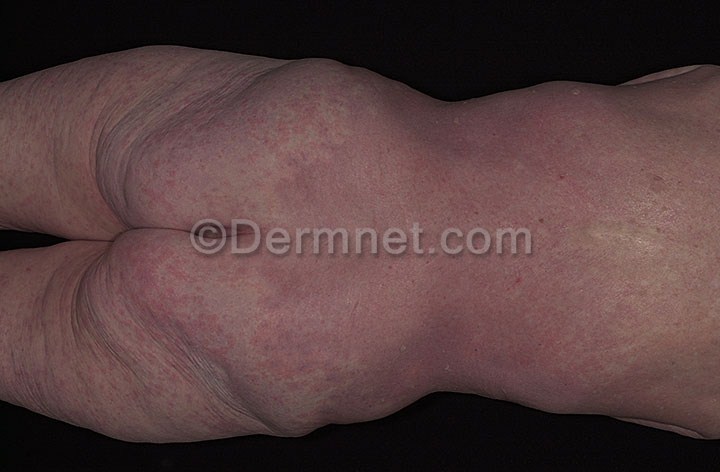
Disease: Exanthems and Drug Eruptions